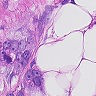
Metastatic tissue present: yes